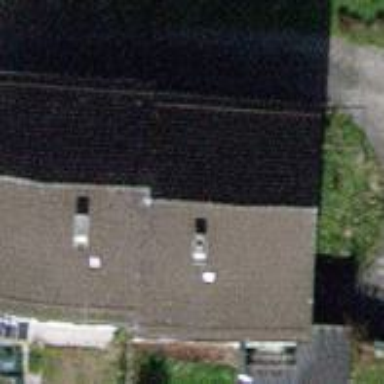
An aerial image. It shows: Terrace building with gabled roof that is brown in color. The roof is oriented across the building.